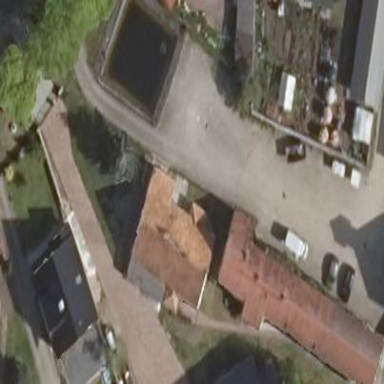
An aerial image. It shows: Shed building.